Question: I am a student and learning deep learning. I am having a project and using object_detection_tutorial (code below) to detect diseases of rice plant. I want to print number of position where have diseases instead of class label and score (), but i don't know how. So i really need help to solve this. Thanks you.
'''
with detection_graph.as_default():
with tf.Session(graph=detection_graph) as sess:
image_tensor = detection_graph.get_tensor_by_name('image_tensor:0')
detection_boxes = detection_graph.get_tensor_by_name('detection_boxes:0')
detection_scores = detection_graph.get_tensor_by_name('detection_scores:0')
detection_classes = detection_graph.get_tensor_by_name('detection_classes:0')
num_detections = detection_graph.get_tensor_by_name('num_detections:0')
for i in TEST_IMAGE_PATHS:
image = Image.open(i)
image_np = load_image_into_numpy_array(image)
image_np_expanded = np.expand_dims(image_np, axis=0)
(boxes, scores, classes, num) = sess.run(
[detection_boxes, detection_scores, detection_classes, num_detections],
feed_dict={image_tensor: image_np_expanded})
vis_util.visualize_boxes_and_labels_on_image_array(image_np,np.squeeze(boxes),
np.squeeze(classes).astype(np.int32),
np.squeeze(scores),
category_index,
use_normalized_coordinates=True,
line_thickness=2)
cv2.imshow("image_np", image_np)
cv2.waitKey()
'''
i want to print image like below
image_result:

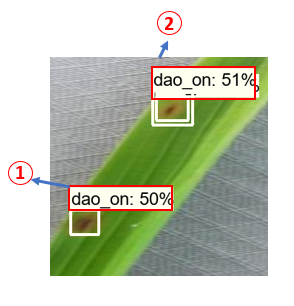
Answer: First of all this has little to do with openCV and it's probably tensorflow code.
If I am not mistaken the code uses this function from <URL>.
Assuming (a you say that 'dao_on' is the class name) that the displayed message contains the class name and the score I am guessing you are thrown to line:
'''
display_str = str(class_name)
'''
Anyway, the easiest way for you would be to copy this function, 'visualize_boxes_and_labels_on_image_array()' (it's auxiliary and it's not actual tensorflow) and replace all code referring to the displayed string with the string you want. That is the number of objects being detected I guess? If you have just one class then:
'''
for i in range(min(max_boxes_to_draw, boxes.shape[0])):
# delete all code in the block
display_str = i
# Draw all boxes onto image.
for box, color in box_to_color_map.items():
'''
OpenCV is not really used apart from displaying the image I think.